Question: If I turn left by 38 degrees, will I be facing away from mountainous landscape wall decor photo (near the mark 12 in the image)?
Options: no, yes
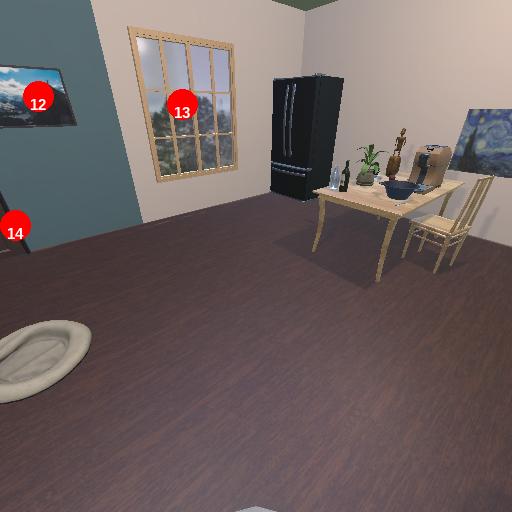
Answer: no